Question: How can I schedule to run once on the first business day of every month in SQL Server JOB application?

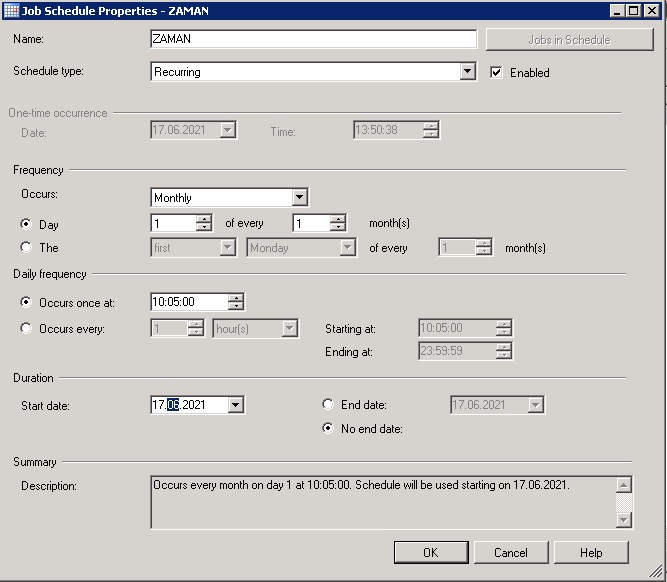
Answer: Under Frequency, you can choose "The first weekday of every 1 month(s)".
<URL>
It won't handle holidays, but as far as I know that's the closest you can get with the schedule configuration.